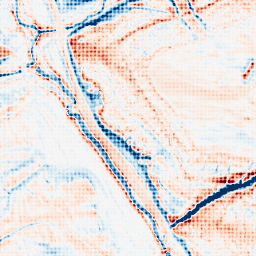
Category: classical
Decomposition family: gaussian_anisotropic
Decomposition parameters: sigma_x: 2
sigma_y: 5
Upsampling method: sinc_blackman
Upsampling parameters: scale: 4
kernel_size: 4
Upsampling scale: 4